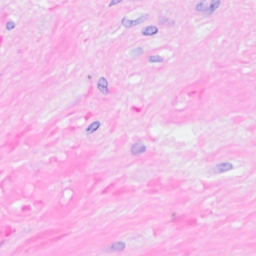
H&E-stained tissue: Breast